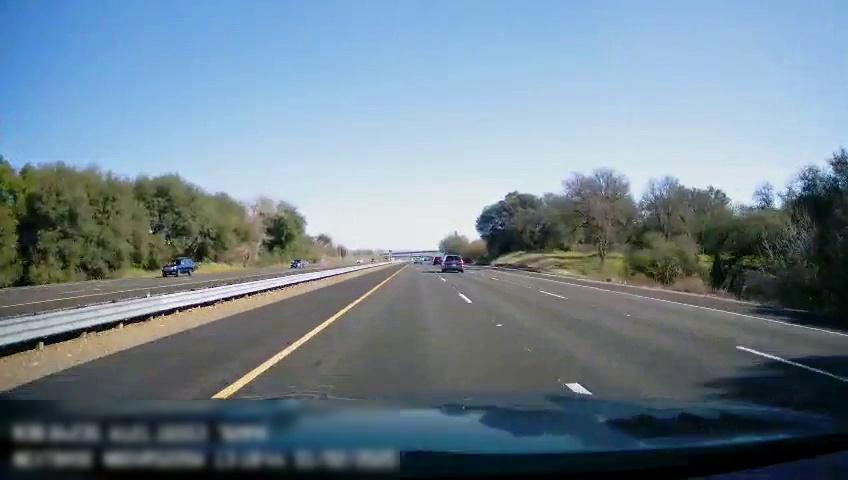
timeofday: Day
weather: Sunny
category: Drivable Space
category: Drivable Space
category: Vehicles | SUV
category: Vehicles | Car
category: Vehicles | SUV
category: Lanes | Opposite Lane
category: Lanes | Current Lane
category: Lanes | Current Lane
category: Lanes | Alternate Lane
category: Lanes | Alternate Lane